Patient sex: F
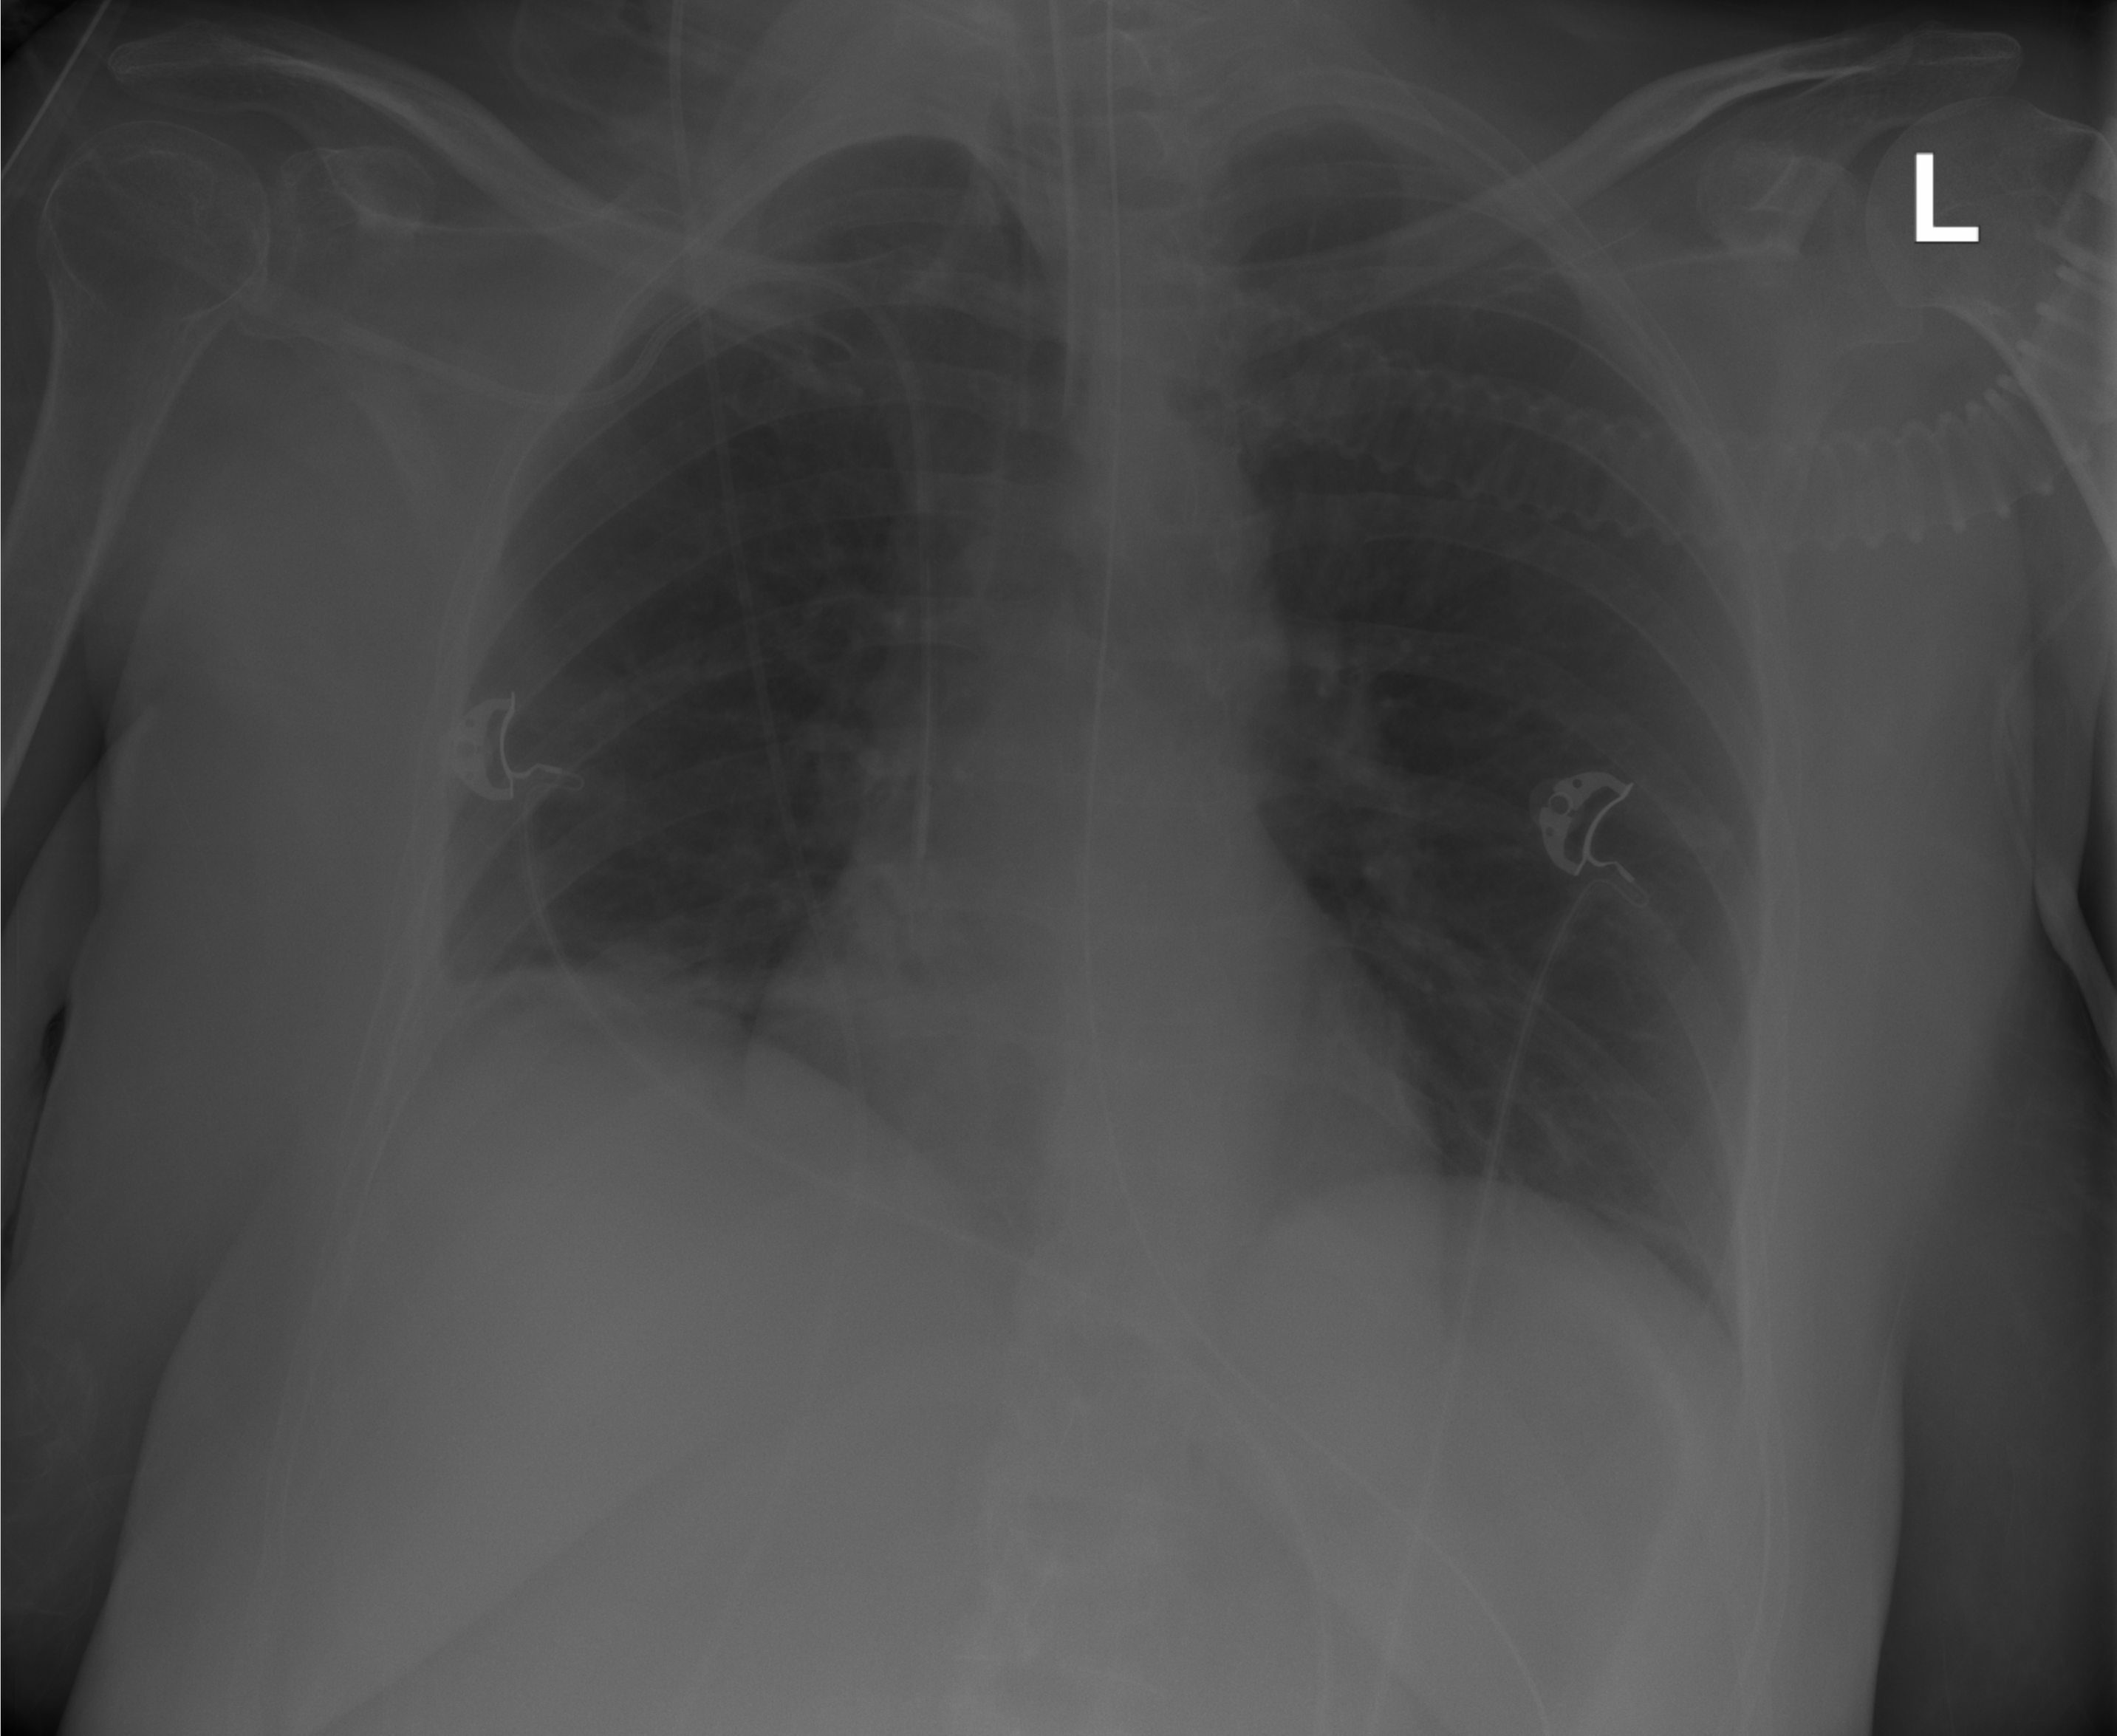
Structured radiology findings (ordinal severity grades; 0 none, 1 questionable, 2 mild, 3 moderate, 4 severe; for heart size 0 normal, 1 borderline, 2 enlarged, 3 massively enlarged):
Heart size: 0
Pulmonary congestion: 0
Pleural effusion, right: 2
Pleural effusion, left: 1
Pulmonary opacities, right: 0
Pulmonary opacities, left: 0
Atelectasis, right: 2
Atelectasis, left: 2